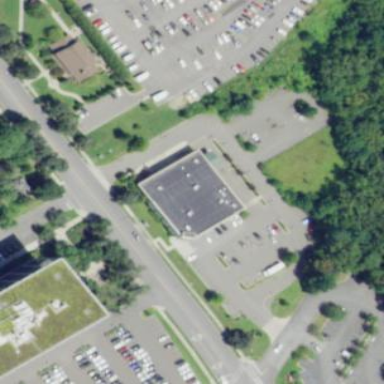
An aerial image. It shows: Building that is pharmacy providing healthcare services.